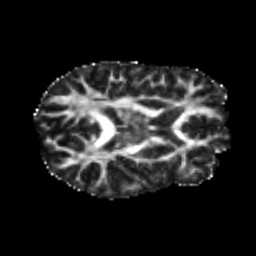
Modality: FA
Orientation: axial
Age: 20
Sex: female
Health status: healthy
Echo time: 0.074 s